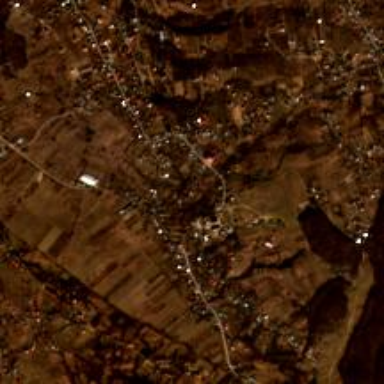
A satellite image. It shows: Village area.